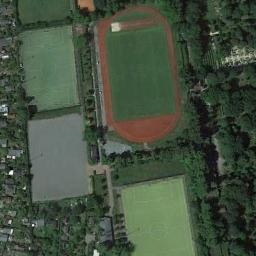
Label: ground_track_field